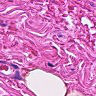
Metastatic tissue present: no